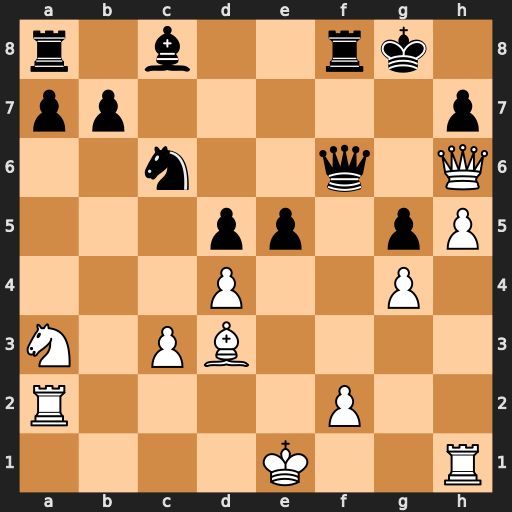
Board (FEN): r1b2rk1/pp5p/2n2q1Q/3pp1pP/3P2P1/N1PB4/R4P2/4K2R
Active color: w
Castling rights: K
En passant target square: -
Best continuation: Qxh7#